Current action and preconditions to check: trajectory_clear

Your task: For each precondition in the list above, predict whether it will hold at this action.

Consider the current scene as observed from the mobile robot's camera, and analyze the predicted future states of all dynamic agents (e.g., people, animals, vehicles, or any moving entities) within the NEXT SECOND.

IMPORTANT: Only answer "very likely" if you are absolutely certain—based on strong, clear evidence—that a dynamic agent will violate the precondition in the predicted future state. Do NOT answer "very likely" for unlikely, ambiguous, or low-probability risks.

Ask yourself for each precondition: Is there a high probability, with clear and convincing evidence, that the predicted future states of any dynamic agent will interfere with the predicted future state of the currently executing action within the NEXT SECOND, causing that precondition to fail?

Assess the risk level based on these predictions. Use "likely" or "very likely" if motions create a clear risk of interference.

Use "neutral" or "improbable" if agents are nearby but their predicted paths are clearly diverging or non-conflicting.

Failure Risk Categories: "very improbable", "improbable", "neutral", "likely", "very likely"

Answer Format: Output ONLY the probability_of_failure value from these categories: "very improbable", "improbable", "neutral", "likely", "very likely"

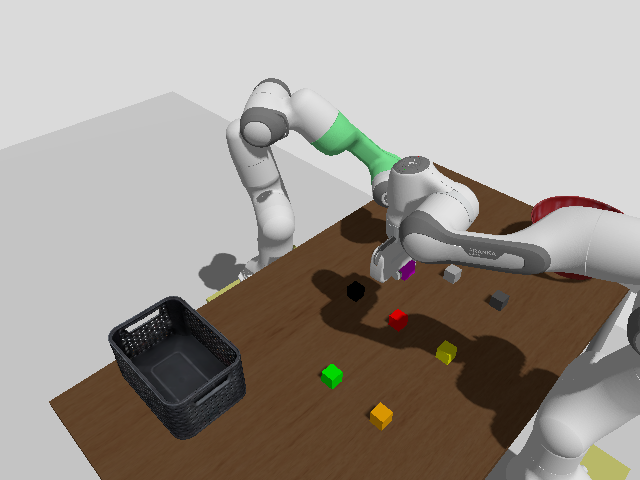

Answer: very improbable